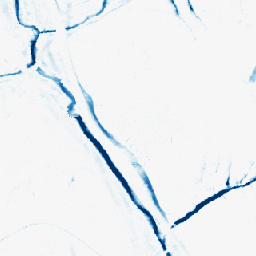
Category: morphological
Decomposition family: morphological_ellipse
Decomposition parameters: operation: closing
width: 5
height: 10
Upsampling method: nearest
Upsampling parameters: scale: 8
Upsampling scale: 8